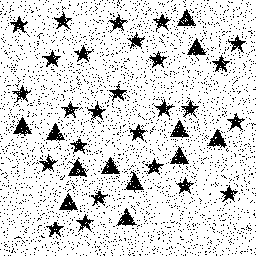
Squares: 0
Triangles: 12
Stars: 26
Total shapes: 38